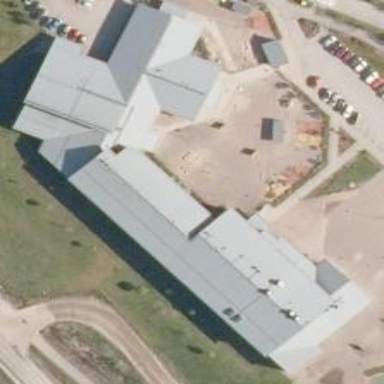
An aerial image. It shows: School building.